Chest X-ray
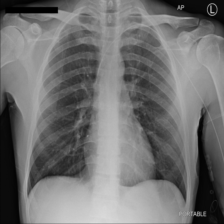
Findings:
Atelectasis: negative
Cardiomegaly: negative
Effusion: negative
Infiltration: negative
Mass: negative
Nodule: negative
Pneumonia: negative
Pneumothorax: negative
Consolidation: negative
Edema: negative
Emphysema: negative
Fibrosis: negative
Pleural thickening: negative
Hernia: negative